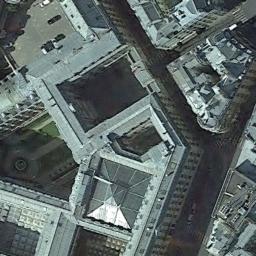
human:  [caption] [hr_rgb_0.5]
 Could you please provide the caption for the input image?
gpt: In a commercial district there are several tall buildings of different shapes and several roads with many cars .

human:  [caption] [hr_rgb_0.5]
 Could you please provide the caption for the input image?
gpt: There are many paths .

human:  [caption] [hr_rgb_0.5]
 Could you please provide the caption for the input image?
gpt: The commercial area is consist of many buildings .

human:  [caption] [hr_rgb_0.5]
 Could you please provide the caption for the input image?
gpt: A commercial area has some buildings and a parking lot is next to the commercial area .

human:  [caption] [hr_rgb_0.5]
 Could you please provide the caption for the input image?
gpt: There are buildings with blue roofs on a commercial area .